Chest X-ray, AP view. Patient: 41 years old, sex M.
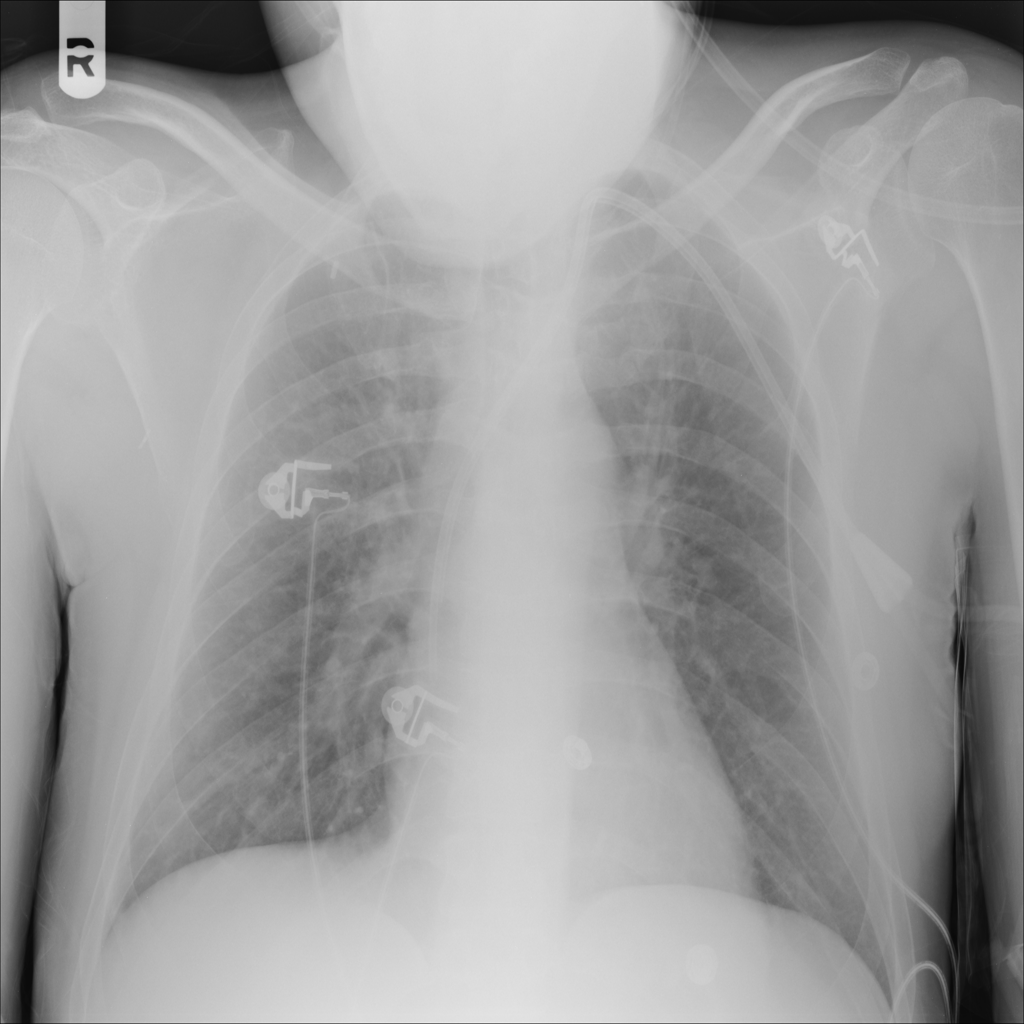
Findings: No Finding